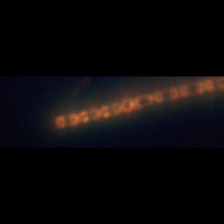
Taxon: Skeletonema
Group: Diatoms